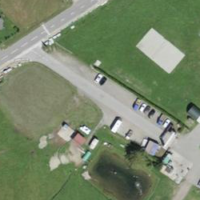
EUNIS habitat code: 54
Species observed at this site:
Galium aparine